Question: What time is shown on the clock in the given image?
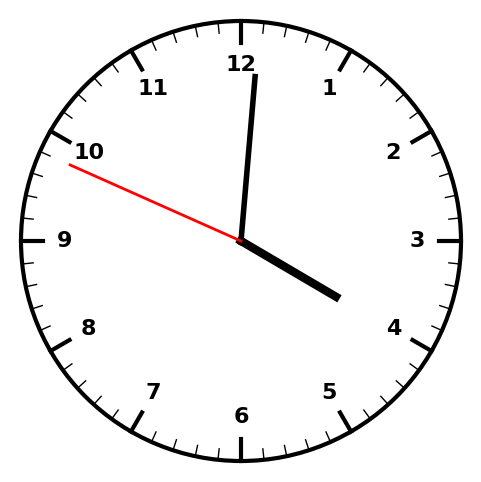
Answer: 04:00:49